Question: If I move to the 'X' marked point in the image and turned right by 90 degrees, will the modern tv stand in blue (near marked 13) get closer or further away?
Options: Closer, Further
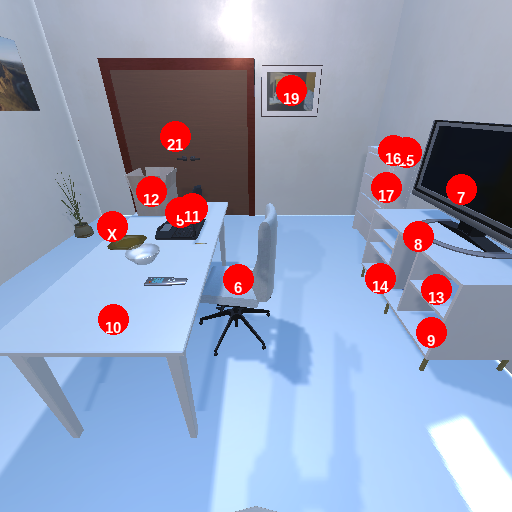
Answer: Closer